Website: apple
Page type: billing-address
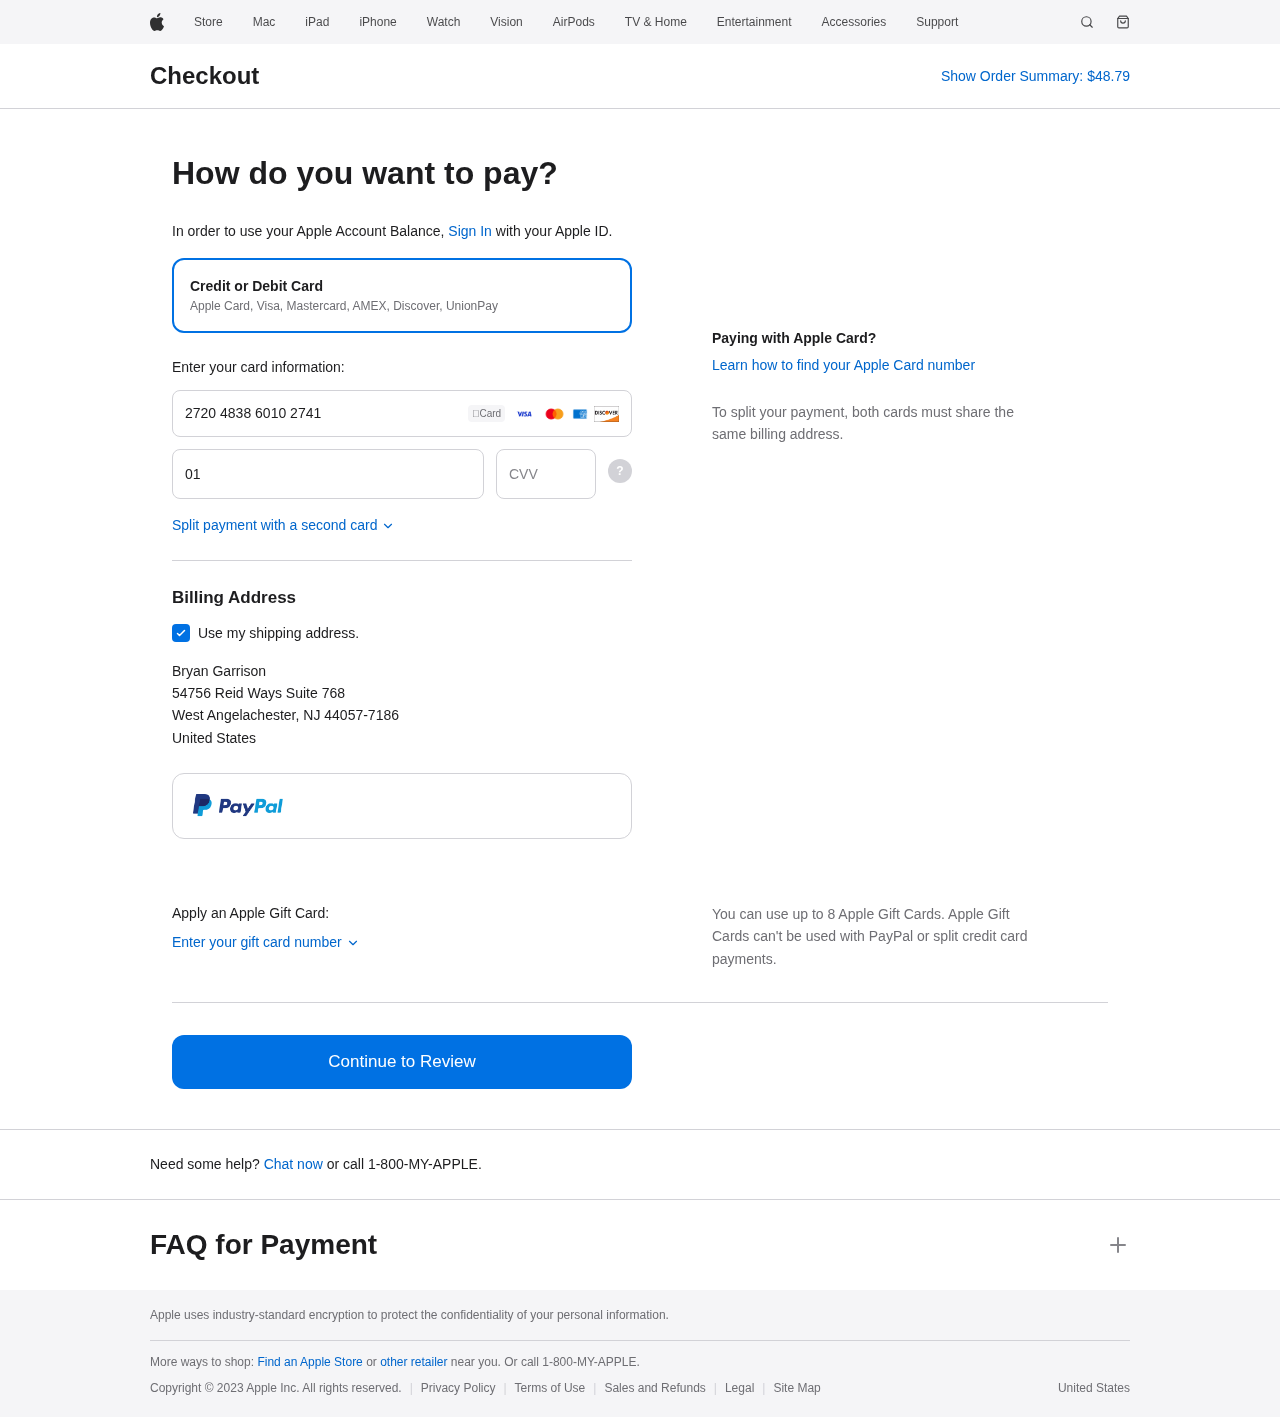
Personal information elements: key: PII_CARD_CVV
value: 020
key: PII_CARD_EXPIRY
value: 01/28
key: PII_CARD_NUMBER
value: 2720 4838 6010 2741
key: PII_CITY
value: West Angelachester
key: PII_COUNTRY
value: United States
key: PII_FULLNAME
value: Bryan Garrison
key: PII_POSTCODE_FULL
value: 44057-7186
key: PII_STATE_ABBR
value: NJ
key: PII_STREET
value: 54756 Reid Ways Suite 768
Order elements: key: ORDER_TOTAL
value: $48.79